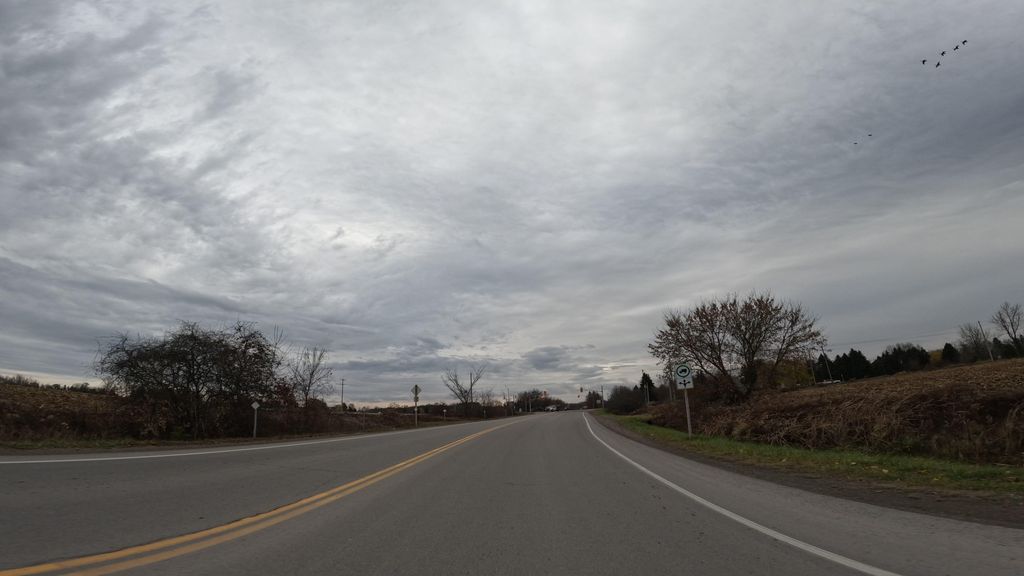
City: hamilton